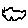
Label: cloud